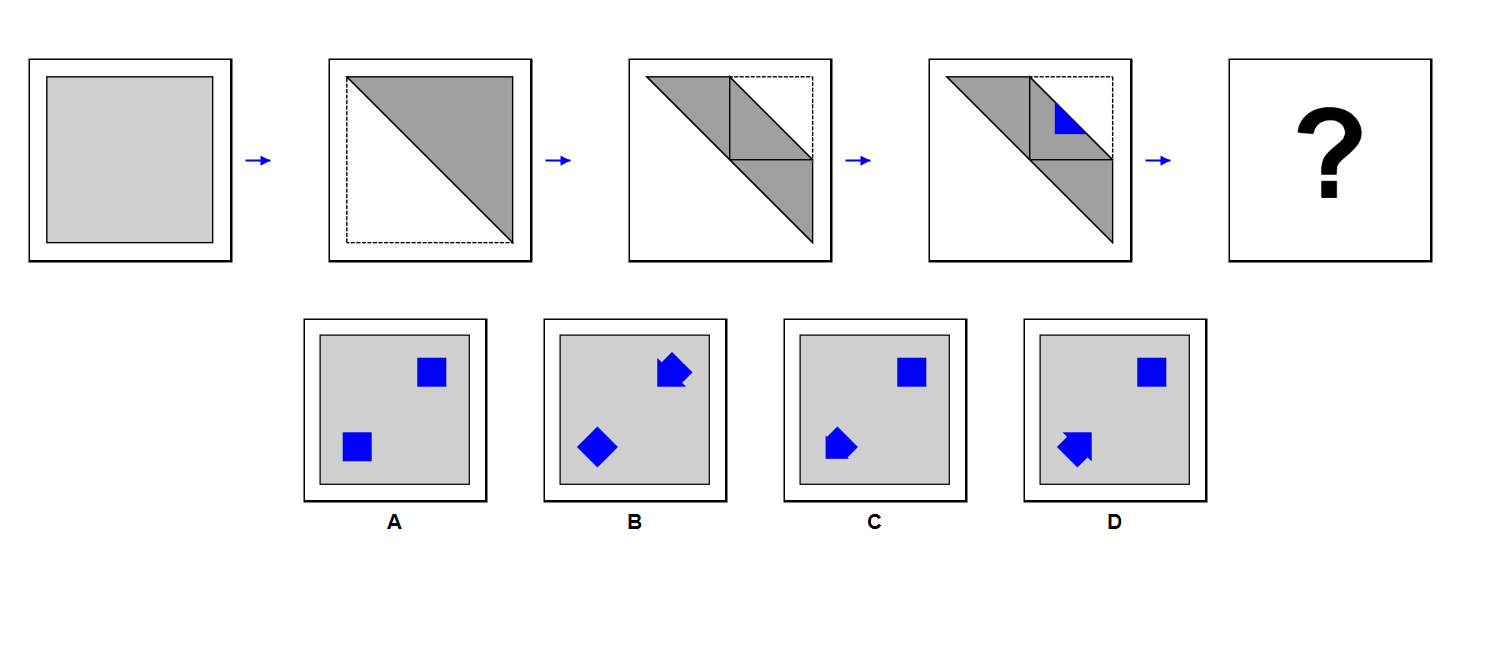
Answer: A